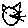
Label: cat